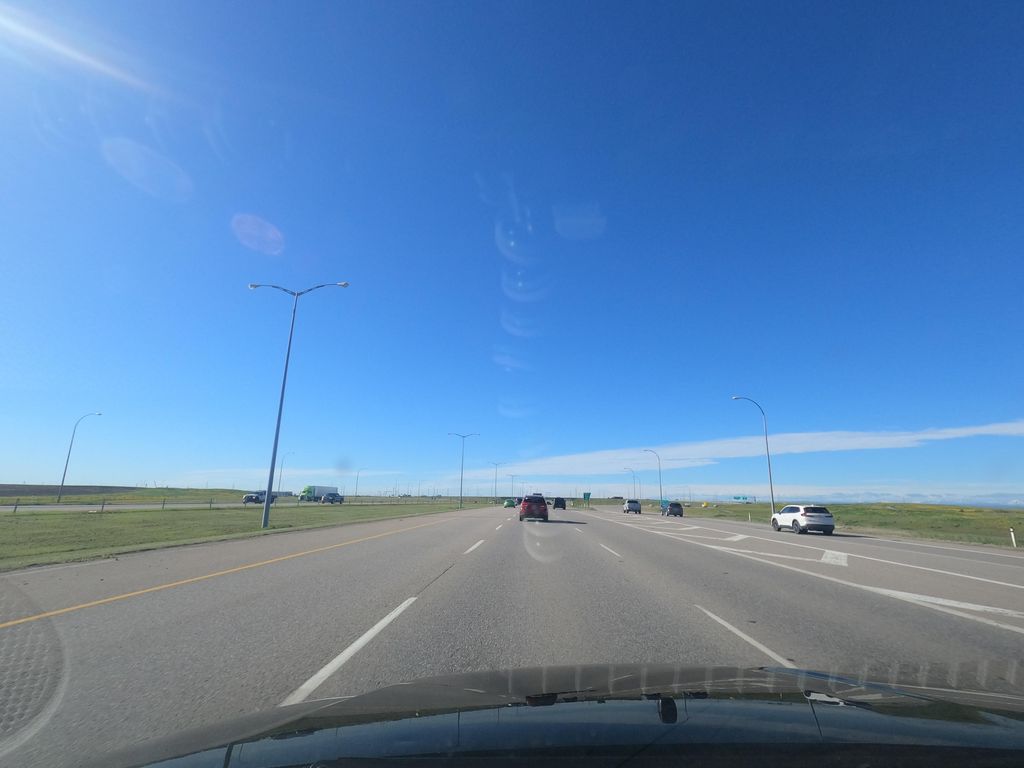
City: calgary